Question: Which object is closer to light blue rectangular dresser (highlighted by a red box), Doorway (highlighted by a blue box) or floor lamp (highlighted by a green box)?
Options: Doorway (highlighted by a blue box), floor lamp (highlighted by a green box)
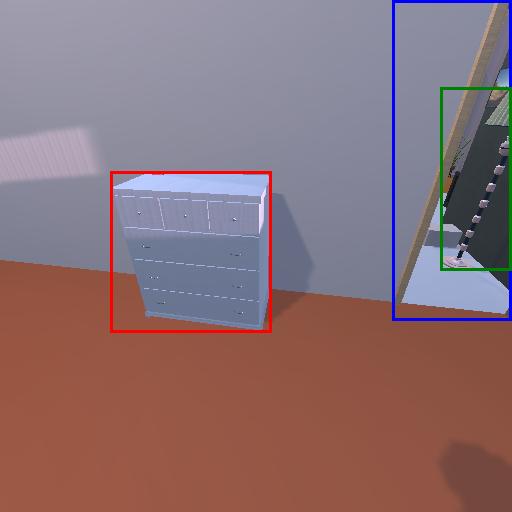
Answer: Doorway (highlighted by a blue box)